Field crop: maize
Growth stage: 2
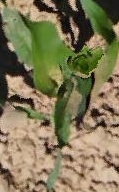
Species: maize